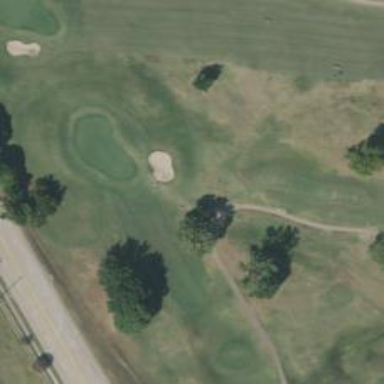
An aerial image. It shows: View of golf hole.